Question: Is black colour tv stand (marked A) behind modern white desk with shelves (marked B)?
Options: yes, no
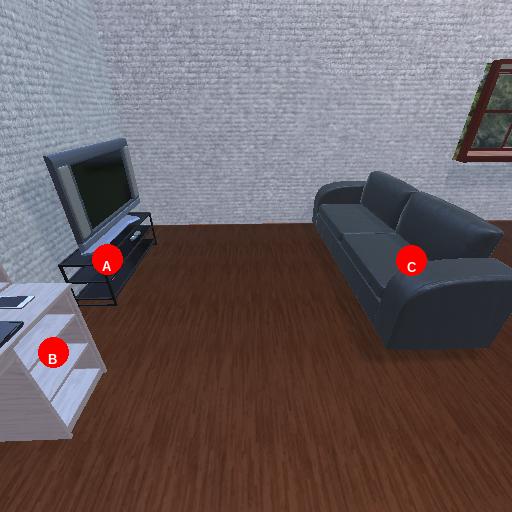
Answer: yes